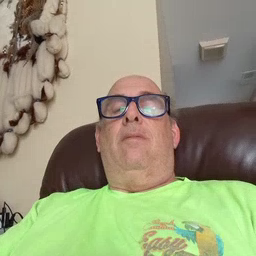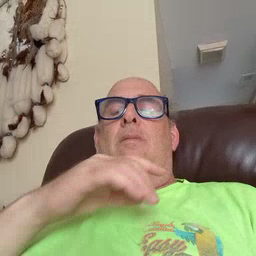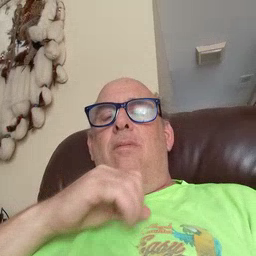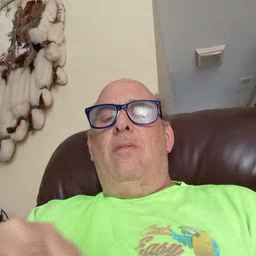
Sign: old